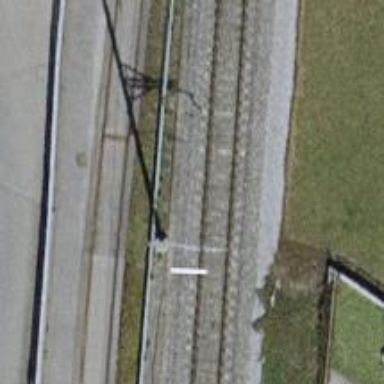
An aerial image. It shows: Bridge over electrified railway with contact line.